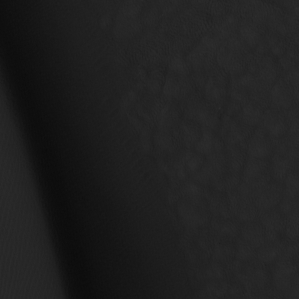
Label: non_frost